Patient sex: F
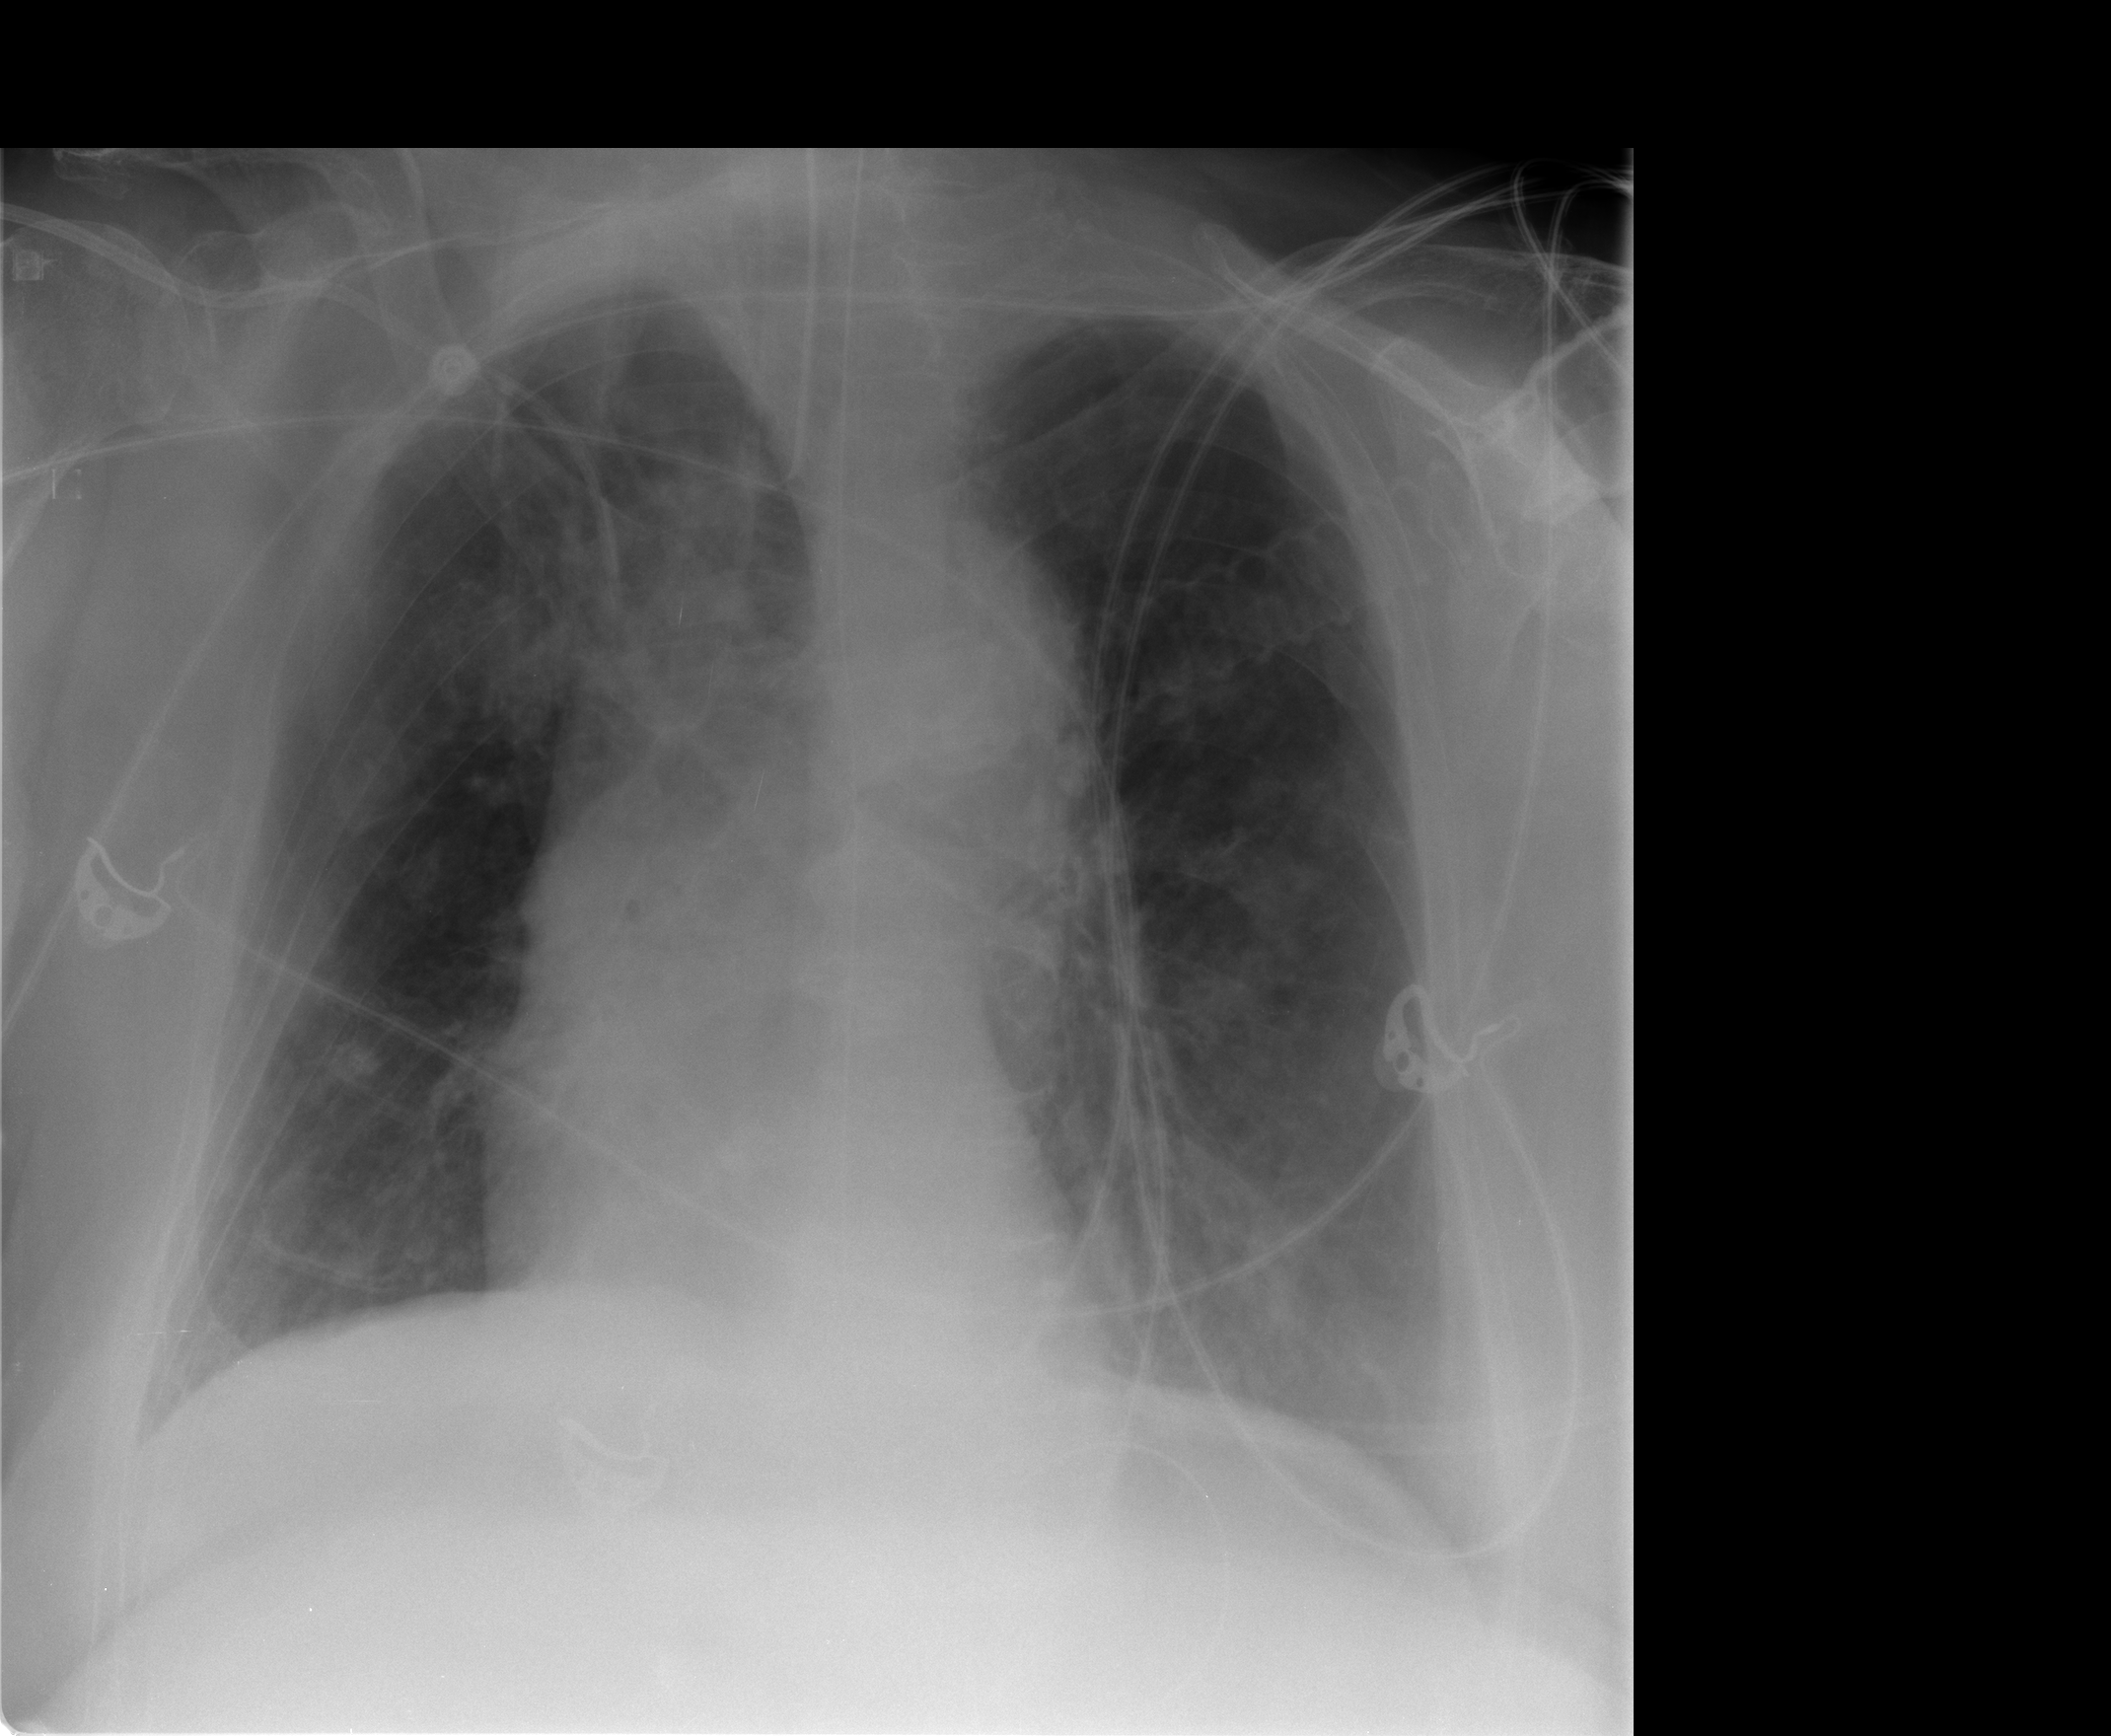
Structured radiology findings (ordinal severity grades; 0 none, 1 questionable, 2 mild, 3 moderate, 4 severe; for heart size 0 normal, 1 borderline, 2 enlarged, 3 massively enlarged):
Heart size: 0
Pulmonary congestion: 0
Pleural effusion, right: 0
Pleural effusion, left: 0
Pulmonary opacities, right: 0
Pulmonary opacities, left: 0
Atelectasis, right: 0
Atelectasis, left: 2